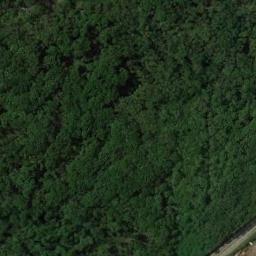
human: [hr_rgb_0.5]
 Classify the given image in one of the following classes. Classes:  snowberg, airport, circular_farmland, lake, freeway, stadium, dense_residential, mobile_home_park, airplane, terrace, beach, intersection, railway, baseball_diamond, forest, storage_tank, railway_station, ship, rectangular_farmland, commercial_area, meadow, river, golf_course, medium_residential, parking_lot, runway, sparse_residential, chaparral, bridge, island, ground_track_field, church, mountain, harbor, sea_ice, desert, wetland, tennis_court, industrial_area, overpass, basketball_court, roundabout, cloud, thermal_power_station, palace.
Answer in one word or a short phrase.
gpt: forest